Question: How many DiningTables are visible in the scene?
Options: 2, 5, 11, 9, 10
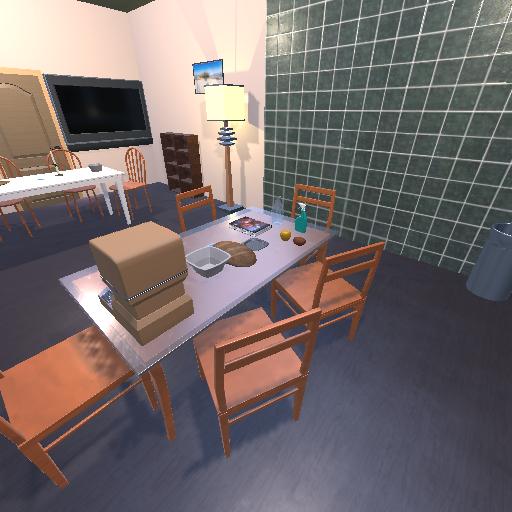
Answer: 2